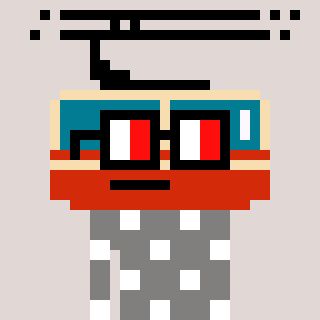
a pixel art character with square glasses with black frames and red eyes, a tram wagon-shaped head and a bluegrey-colored body on a warm background